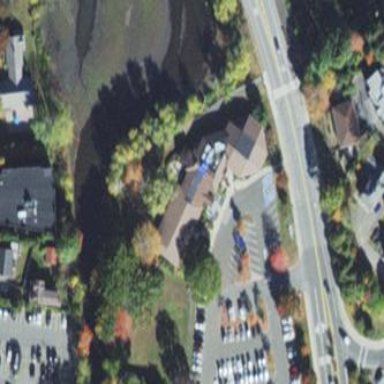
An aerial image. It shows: Community center building.